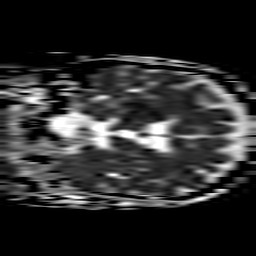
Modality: ADC
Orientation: coronal
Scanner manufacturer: philips
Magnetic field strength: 3 T
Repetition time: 3.344 s
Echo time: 0.076 s